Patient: sex M, age 60
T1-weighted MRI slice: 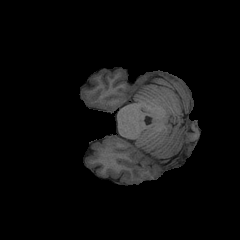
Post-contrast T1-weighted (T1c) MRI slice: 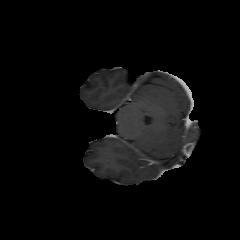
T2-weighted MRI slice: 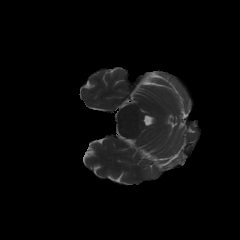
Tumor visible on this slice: no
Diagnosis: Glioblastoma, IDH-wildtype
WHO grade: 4